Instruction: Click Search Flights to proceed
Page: home
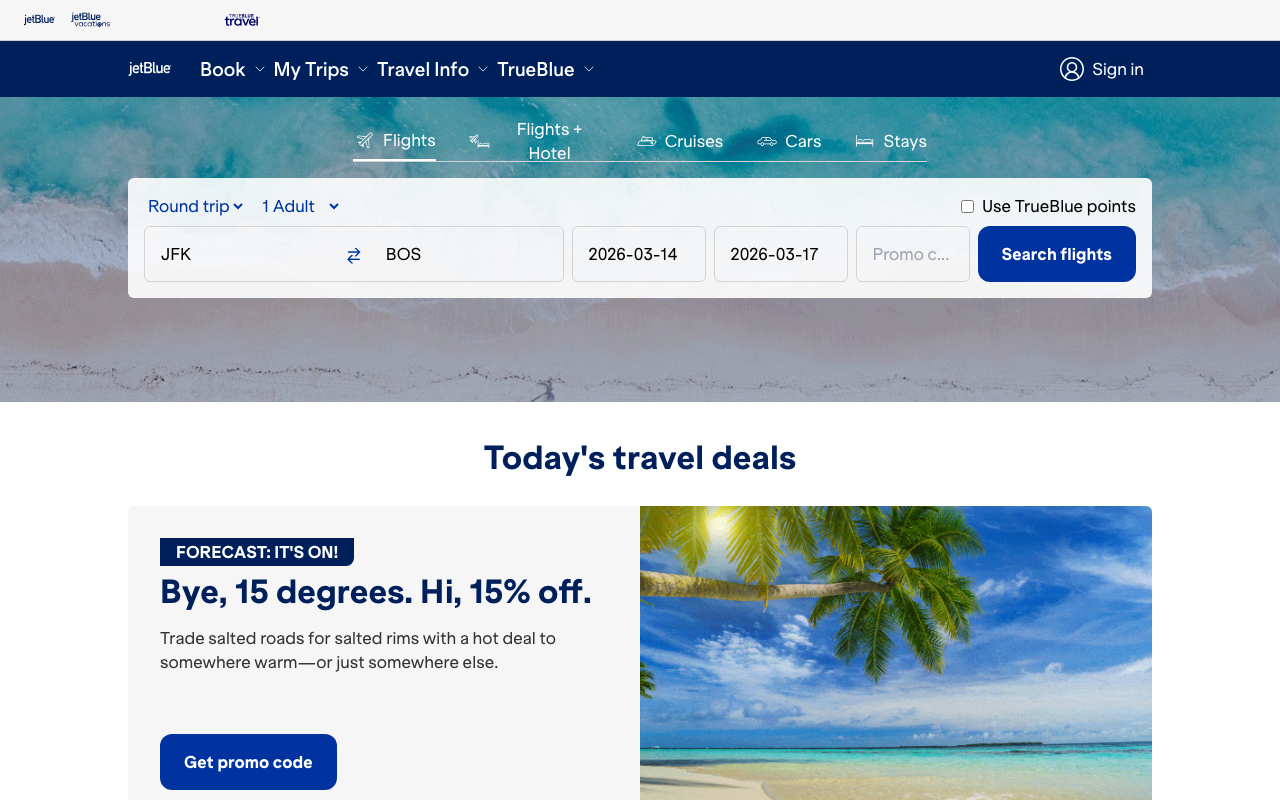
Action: click